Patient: sex F, age 48
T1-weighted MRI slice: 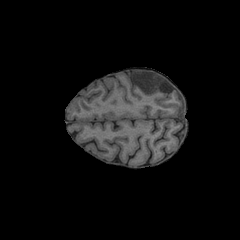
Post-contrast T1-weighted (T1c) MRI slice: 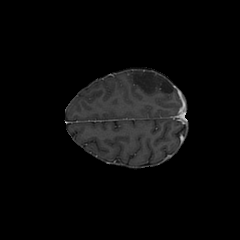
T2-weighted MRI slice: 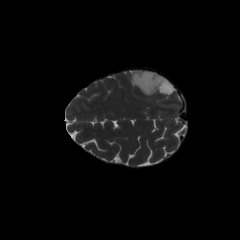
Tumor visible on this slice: yes
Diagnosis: Astrocytoma, IDH-mutant
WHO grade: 3